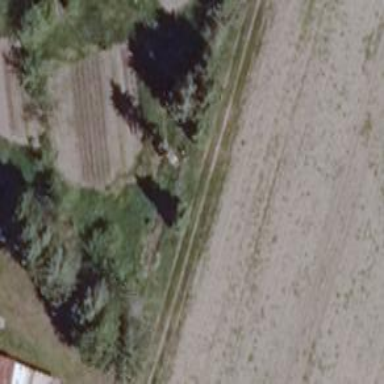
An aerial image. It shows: Row of trees in natural setting.